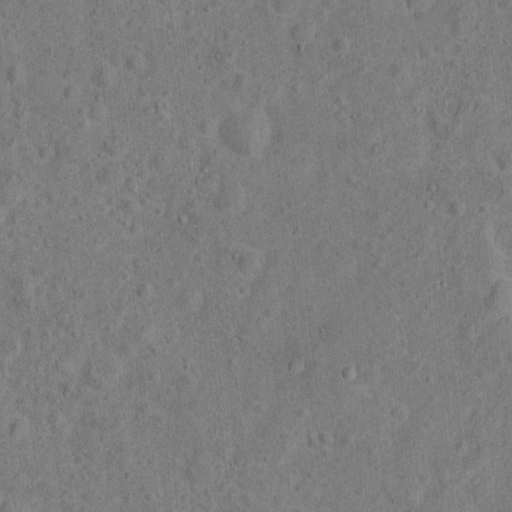
Classes present: Background